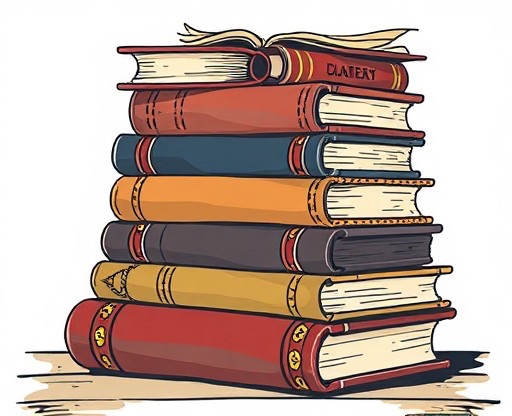
Category: Graduation